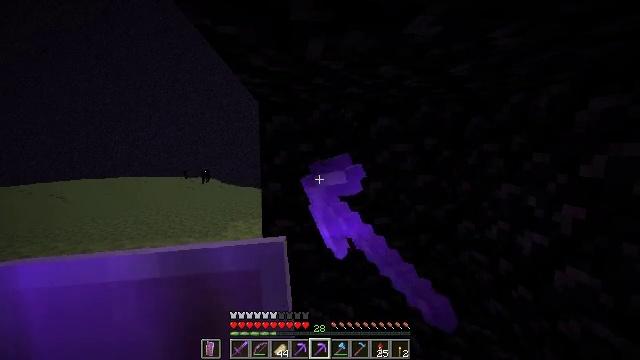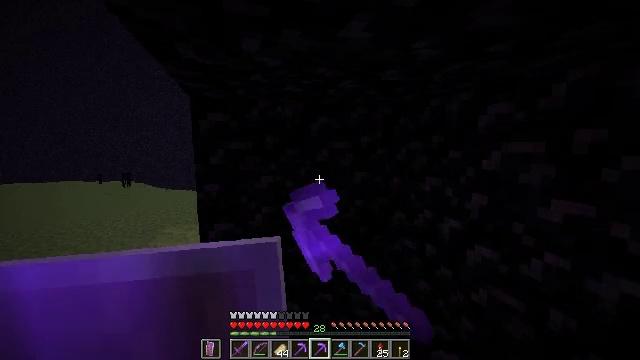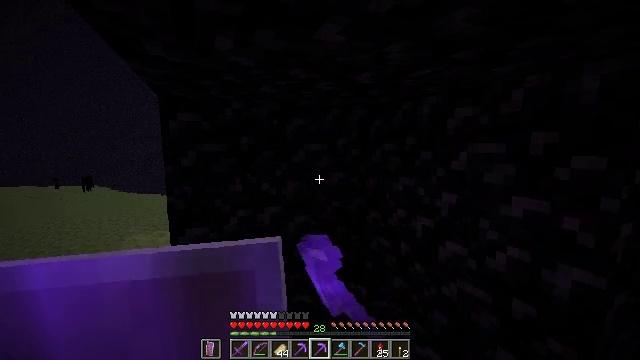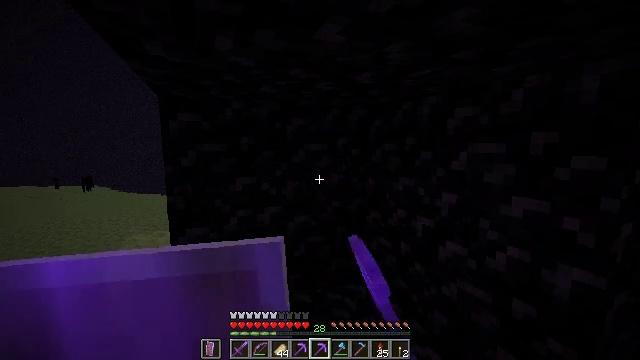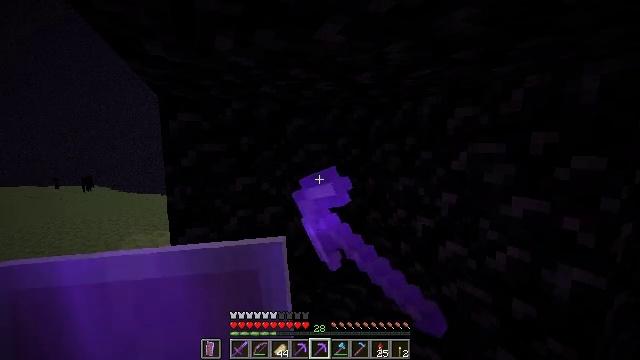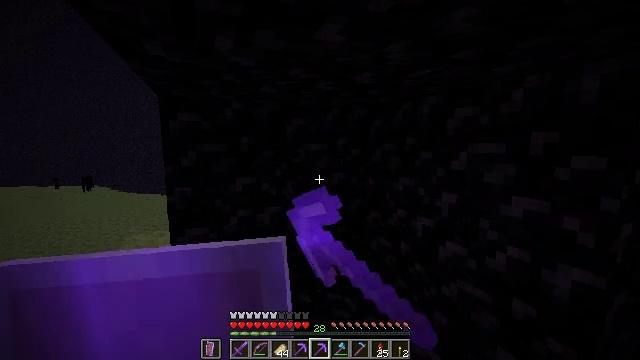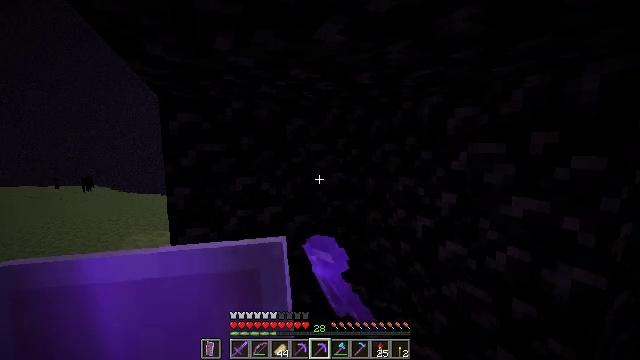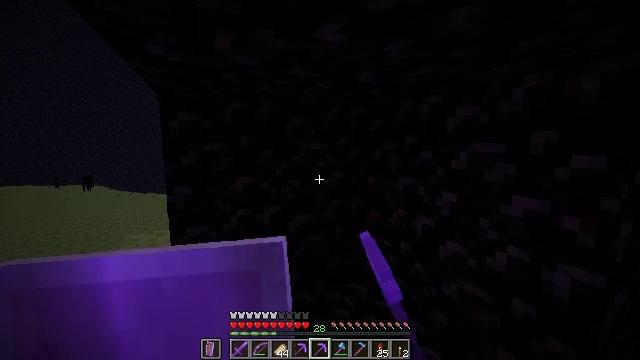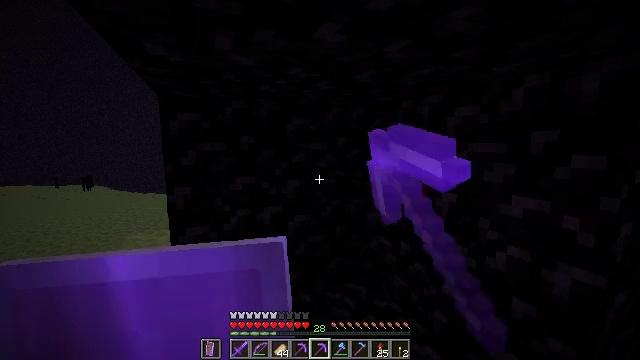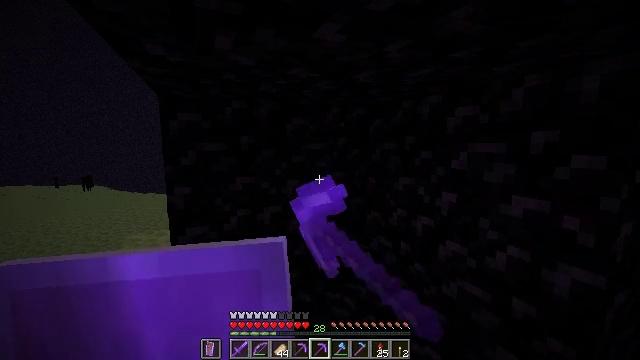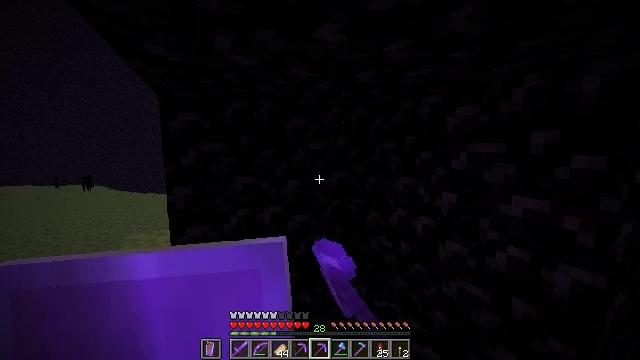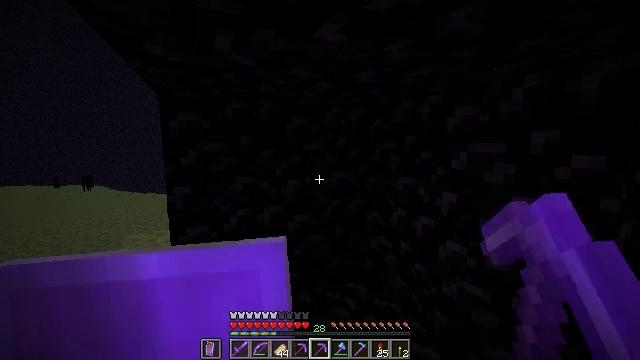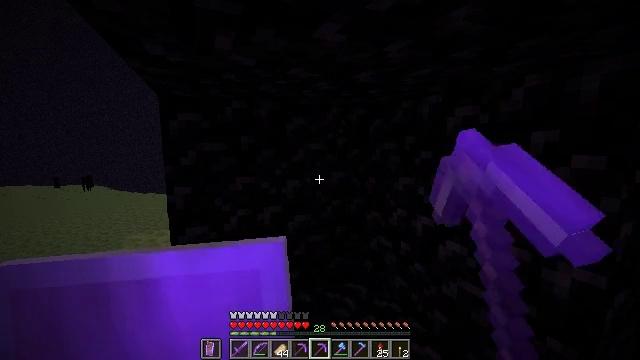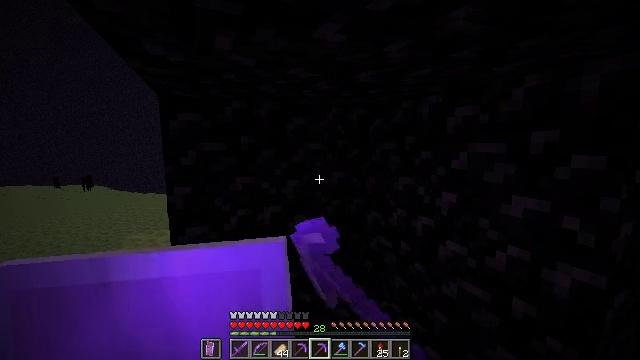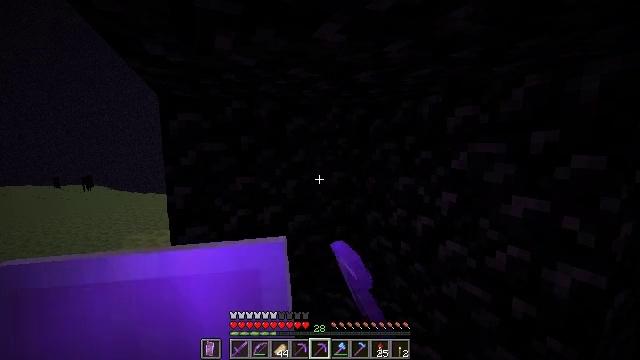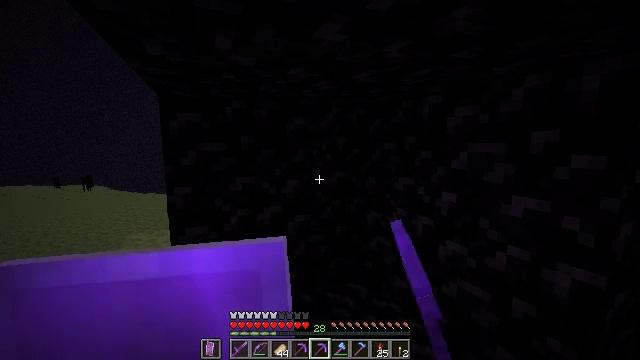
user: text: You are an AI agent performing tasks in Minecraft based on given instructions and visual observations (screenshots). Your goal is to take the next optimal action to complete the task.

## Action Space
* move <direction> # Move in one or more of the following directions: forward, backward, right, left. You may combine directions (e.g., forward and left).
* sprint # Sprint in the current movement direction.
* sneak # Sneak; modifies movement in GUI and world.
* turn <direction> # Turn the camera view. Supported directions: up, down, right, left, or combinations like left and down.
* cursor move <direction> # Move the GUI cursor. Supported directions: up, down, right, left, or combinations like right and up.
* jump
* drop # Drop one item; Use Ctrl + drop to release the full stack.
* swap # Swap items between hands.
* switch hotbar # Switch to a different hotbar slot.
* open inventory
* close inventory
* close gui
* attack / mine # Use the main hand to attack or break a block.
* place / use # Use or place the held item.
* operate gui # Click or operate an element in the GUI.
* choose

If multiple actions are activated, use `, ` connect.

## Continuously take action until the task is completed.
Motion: motion action
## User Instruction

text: Gather obsidian from a lava source.
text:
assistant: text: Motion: turn right, attack / mine
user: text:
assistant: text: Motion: turn right, attack / mine
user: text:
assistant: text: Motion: attack / mine
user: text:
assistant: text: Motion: attack / mine
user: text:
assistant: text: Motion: attack / mine
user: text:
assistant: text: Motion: attack / mine
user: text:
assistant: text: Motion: attack / mine
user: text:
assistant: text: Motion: attack / mine
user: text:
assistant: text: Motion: attack / mine
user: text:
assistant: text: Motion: attack / mine
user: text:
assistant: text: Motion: attack / mine
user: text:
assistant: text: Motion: attack / mine
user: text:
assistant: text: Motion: attack / mine
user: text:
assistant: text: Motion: attack / mine
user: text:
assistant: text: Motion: attack / mine
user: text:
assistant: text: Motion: attack / mine
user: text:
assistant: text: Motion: attack / mine
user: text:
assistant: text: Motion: attack / mine
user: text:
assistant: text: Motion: attack / mine
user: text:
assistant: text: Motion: attack / mine
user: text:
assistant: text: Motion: attack / mine
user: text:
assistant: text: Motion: attack / mine
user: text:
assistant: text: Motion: attack / mine
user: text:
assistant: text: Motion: attack / mine
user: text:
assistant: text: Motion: attack / mine
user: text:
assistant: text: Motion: attack / mine
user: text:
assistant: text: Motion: attack / mine
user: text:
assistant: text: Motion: attack / mine
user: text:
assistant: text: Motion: attack / mine
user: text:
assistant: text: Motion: attack / mine